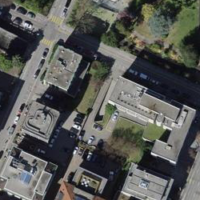
EUNIS habitat code: 54
Species observed at this site:
Pittosporum tobira
Laurus nobilis